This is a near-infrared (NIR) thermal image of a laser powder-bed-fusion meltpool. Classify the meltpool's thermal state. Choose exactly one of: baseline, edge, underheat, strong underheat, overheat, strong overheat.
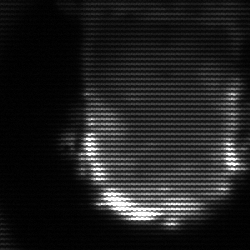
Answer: baseline